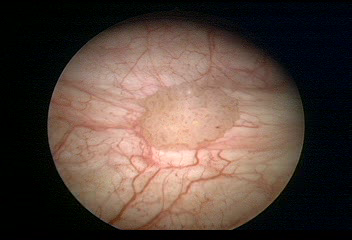
Modality: WLC
Class: Malignant
Subclass: LowGradePapillary
Lesion: L1
Stage: Ta
Morphology: Papillary
Bladder cancer association: Yes
Annotated structures: Tumor